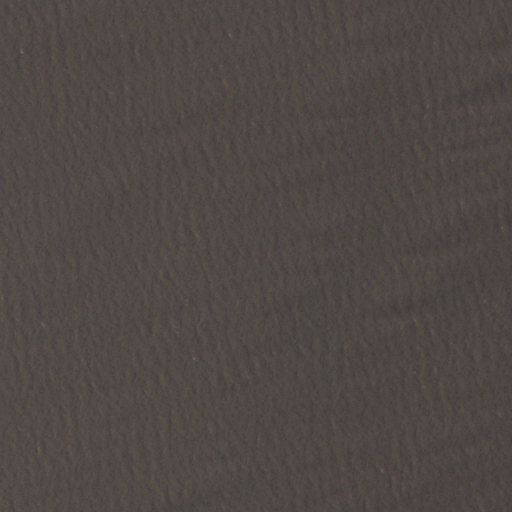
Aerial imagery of island in Louisiana named Brush Island containing open water and herbaceous wetlands